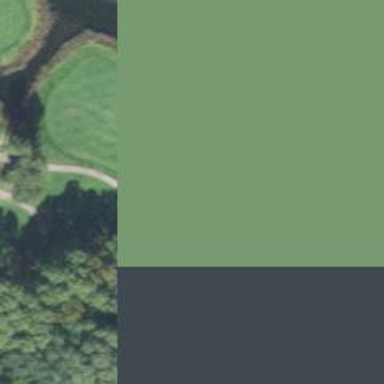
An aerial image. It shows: Golf hole.